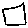
Label: square